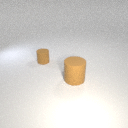
large brown rubber cylinder in front of small brown rubber cylinder